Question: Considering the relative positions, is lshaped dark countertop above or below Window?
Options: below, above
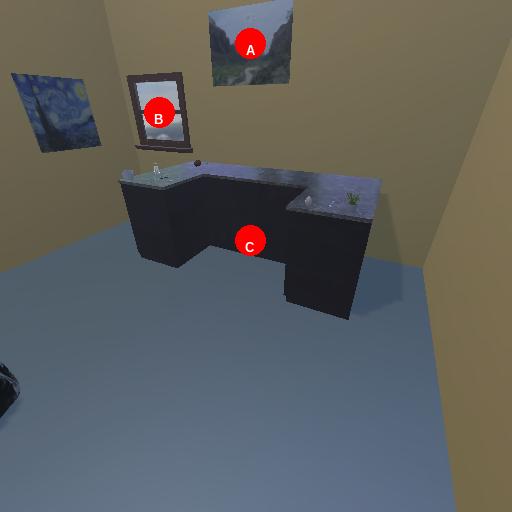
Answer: below